Aerial crown-view tile of a tropical tree (Barro Colorado Island, Panama), acquired 20241216:
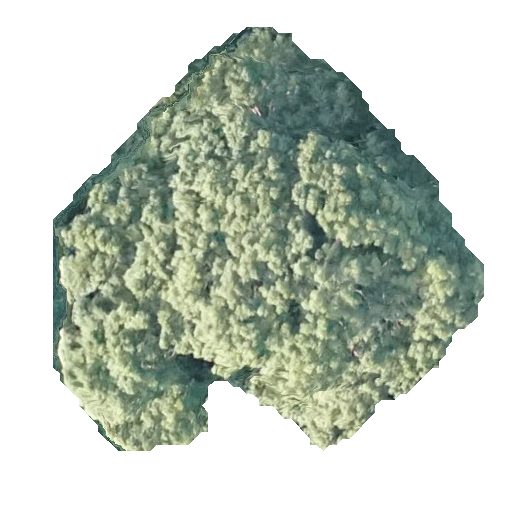
Species: Handroanthus guayacan
GBIF accepted scientific name: Handroanthus guayacan
Crown area: 179.906 m²